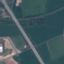
Land use / land cover: Highway